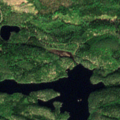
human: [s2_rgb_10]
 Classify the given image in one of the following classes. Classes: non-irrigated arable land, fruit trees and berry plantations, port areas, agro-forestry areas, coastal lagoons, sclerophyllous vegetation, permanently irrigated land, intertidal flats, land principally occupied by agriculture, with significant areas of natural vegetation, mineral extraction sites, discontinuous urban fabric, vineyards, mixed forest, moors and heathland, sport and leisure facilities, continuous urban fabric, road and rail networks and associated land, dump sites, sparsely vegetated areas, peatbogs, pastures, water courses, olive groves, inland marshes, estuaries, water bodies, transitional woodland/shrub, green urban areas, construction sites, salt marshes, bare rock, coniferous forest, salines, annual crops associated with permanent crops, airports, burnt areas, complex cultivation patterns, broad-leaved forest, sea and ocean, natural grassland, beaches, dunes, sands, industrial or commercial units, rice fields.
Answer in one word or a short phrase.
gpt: coniferous forest, mixed forest